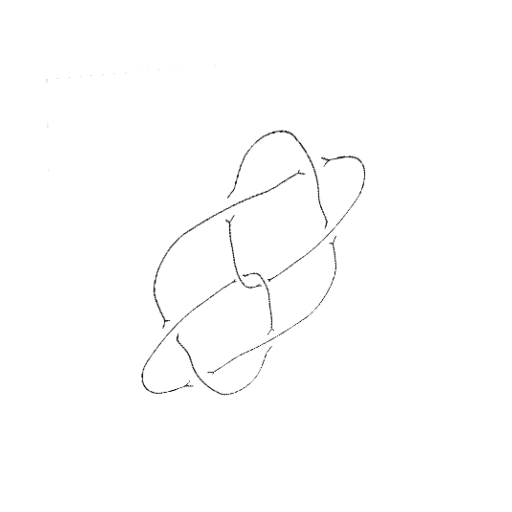
Crossing number: 8